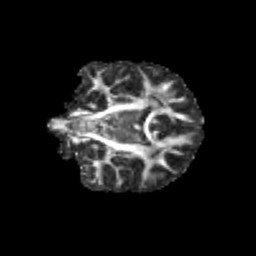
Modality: FA
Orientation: coronal
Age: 9
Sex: male
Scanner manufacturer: siemens
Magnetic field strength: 3 T
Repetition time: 3.8 s
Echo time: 0.07 s